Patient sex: M
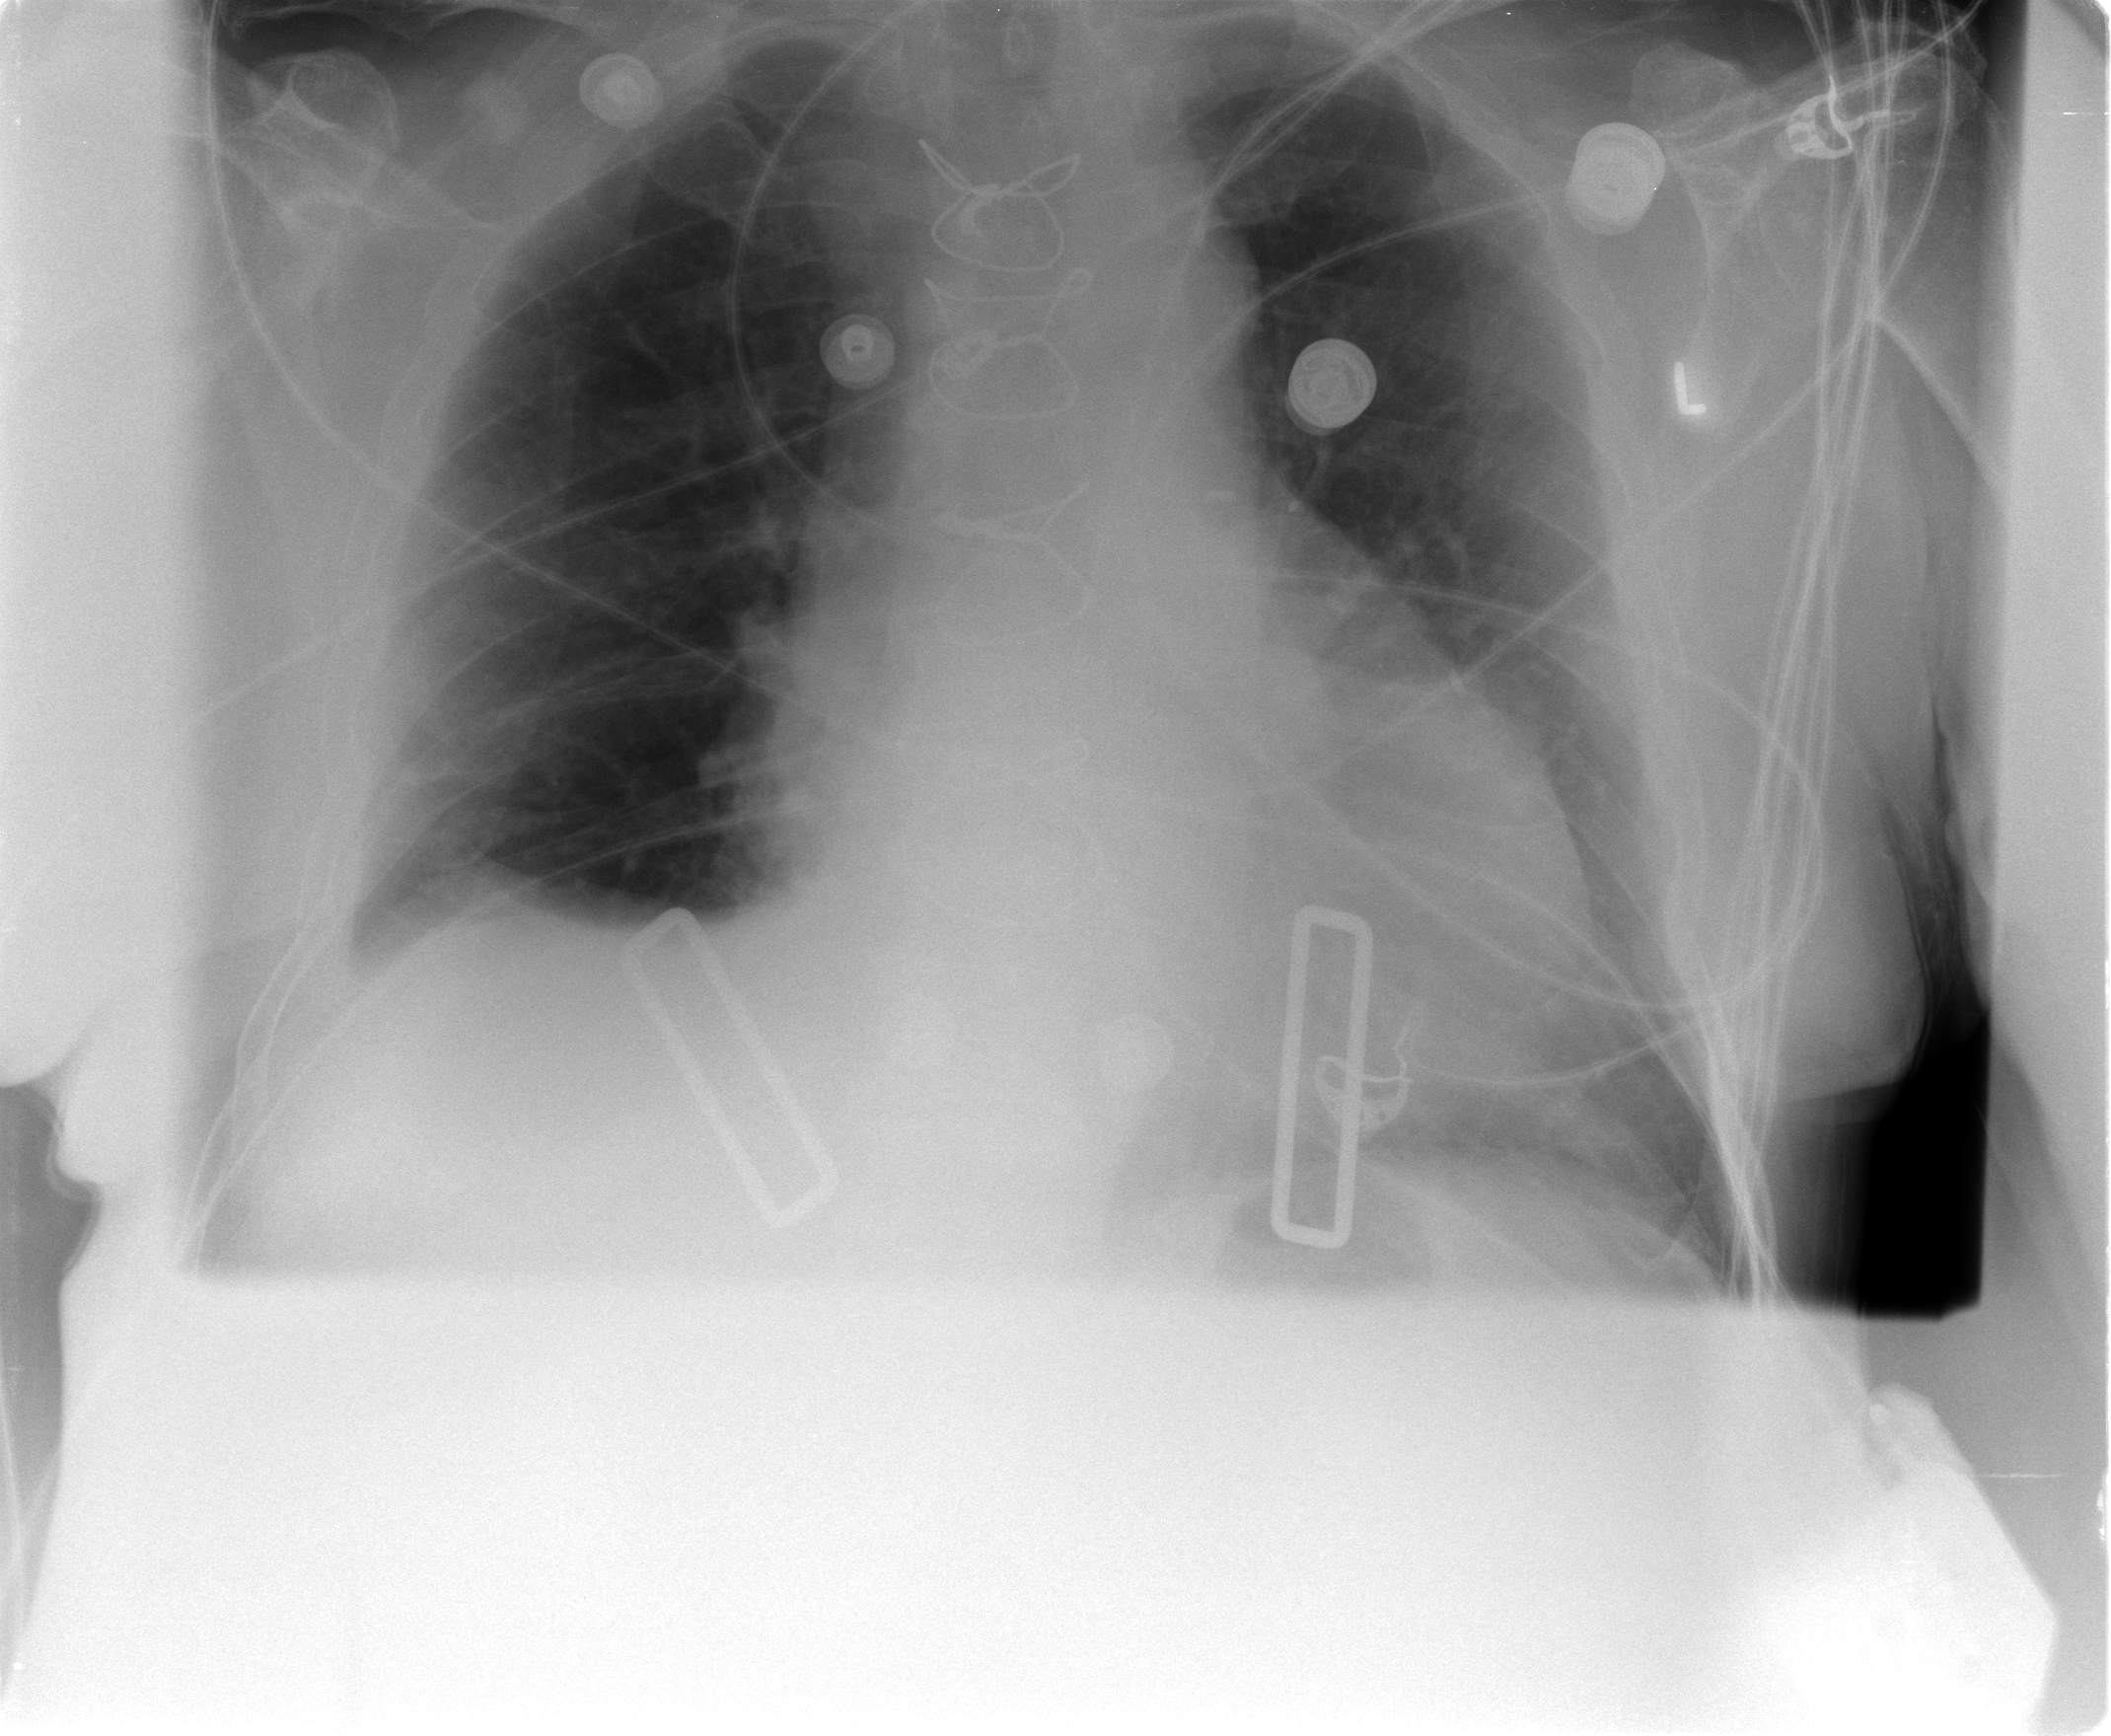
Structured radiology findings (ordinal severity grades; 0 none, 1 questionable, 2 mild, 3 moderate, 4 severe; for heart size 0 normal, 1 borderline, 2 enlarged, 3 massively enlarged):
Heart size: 2
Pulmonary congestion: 0
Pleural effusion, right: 1
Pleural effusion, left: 1
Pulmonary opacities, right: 0
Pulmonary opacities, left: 0
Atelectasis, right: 2
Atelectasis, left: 2